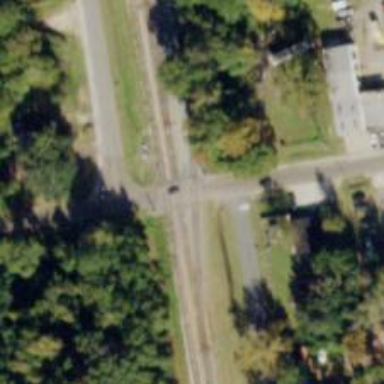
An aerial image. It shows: Level crossing with lights on the railway.